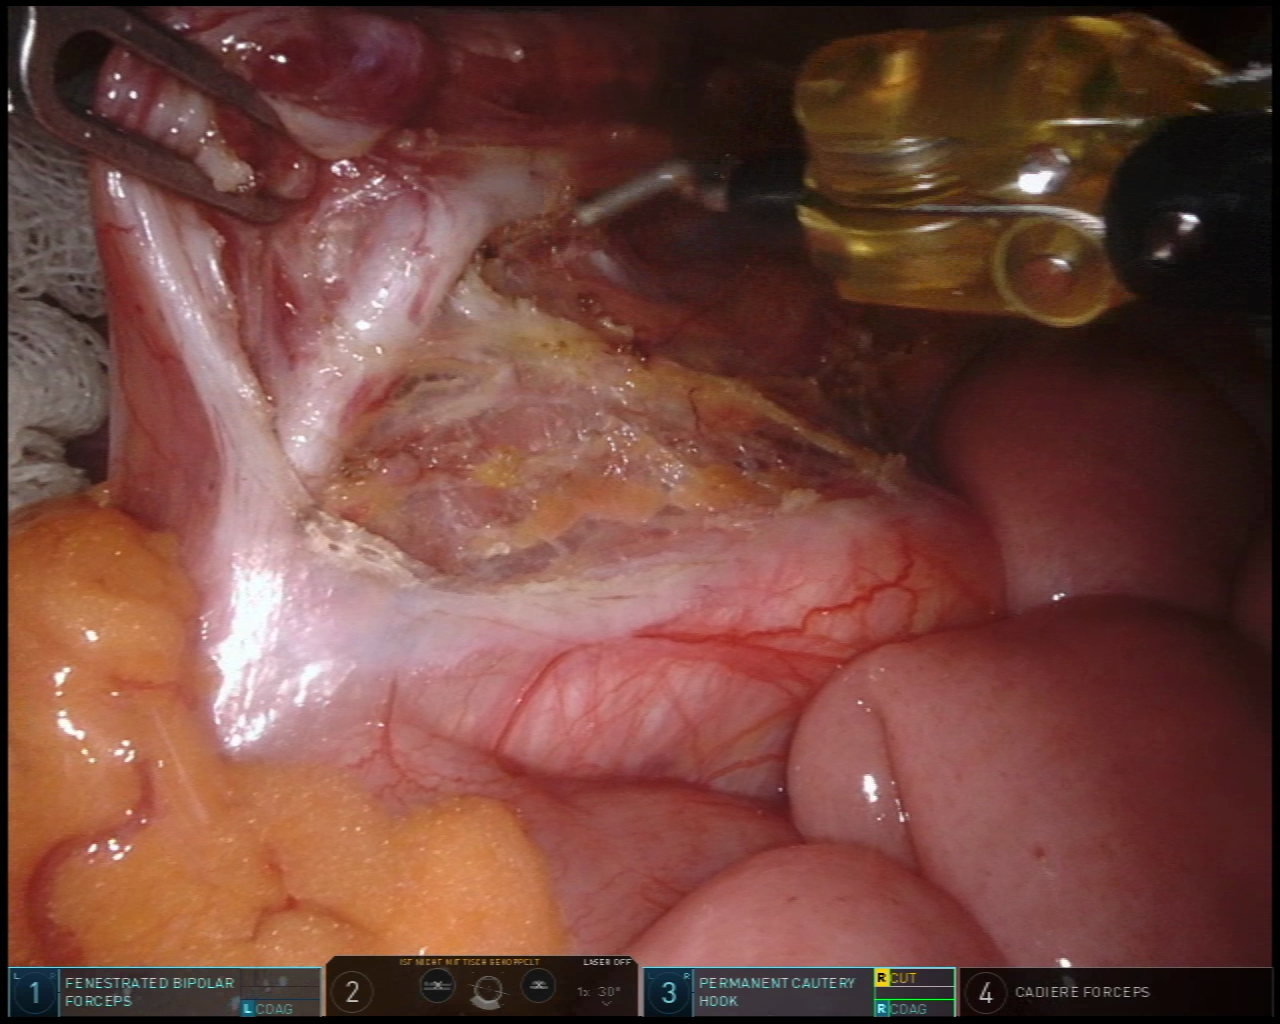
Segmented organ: inferior_mesenteric_artery
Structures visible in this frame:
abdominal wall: no
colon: no
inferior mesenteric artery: yes
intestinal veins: no
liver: no
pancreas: no
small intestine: yes
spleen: no
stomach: no
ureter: no
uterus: no
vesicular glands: no